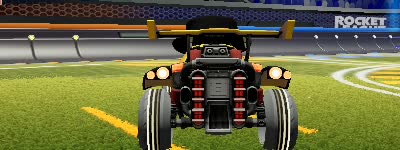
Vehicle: octane